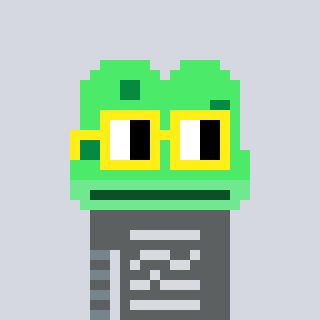
a pixel art character with square yellow glasses, a frog-shaped head and a rust-colored body on a cool background